Question: I have a Table in Oracle as below
'''
CREATE TABLE Employees(EmpId INT,
EmpName VARCHAR2(30),
Designation VARCHAR2(30),
Salary INT);
'''
I have inserted rows in table as below
'''
INSERT ALL
INTO Employees(EmpId, EmpName, Designation, Salary)VALUES(101, 'Scott', 'Clerk', 2500)
INTO Employees(EmpId, EmpName, Designation, Salary)VALUES(102, 'Mac', 'Manager', 5000)
INTO Employees(EmpId, EmpName, Designation, Salary)VALUES(103, 'Steave', 'Clerk', 1500)
INTO Employees(EmpId, EmpName, Designation, Salary)VALUES(104, 'John', 'Clerk', 1500)
INTO Employees(EmpId, EmpName, Designation, Salary)VALUES(105, 'Jack', 'Analyst', 2500)
INTO Employees(EmpId, EmpName, Designation, Salary)VALUES(106, 'Paul', 'Manager', 4500)
INTO Employees(EmpId, EmpName, Designation, Salary)VALUES(107, 'Ryan', 'Clerk', 1250)
INTO Employees(EmpId, EmpName, Designation, Salary)VALUES(108, 'Phillipe', 'Analyst', 3150)
INTO Employees(EmpId, EmpName, Designation, Salary)VALUES(109, 'Clark', 'Clerk', 1200)
INTO Employees(EmpId, EmpName, Designation, Salary)VALUES(110, 'Arnold', 'Clerk', 1100)
SELECT * FROM dual;
'''
Below is the Short overview of Table

Now I want to get the Top paid people grouped by designation as Below
'''
EmpName Designation Salary
Phillipe Analyst 3150
Scott Clerk 2500
Mac Manager 5000
'''
I want empName, Designation and max Salary by designation.
I Tried the below query but it is bringing all records
'''
SELECT EmpName, Designation, max(Salary) AS msal
FROM Employees
GROUP BY Designation, EmpName
ORDER BY Designation, msal DESC
'''
Thanks for Reply
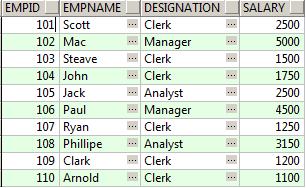
Answer: Assuming you mean 'designation' rather than 'department', you can do this with an analytic query:
'''
SELECT EmpName, Designation, Salary
FROM (
SELECT EmpName, Designation, Salary,
RANK() OVER (PARTITION BY Designation ORDER BY Salary DESC) AS rn
FROM Employees
)
WHERE rn = 1
ORDER BY Designation;
EMPNAME DESIGNATION SALARY
------------------------------ ------------------------------ ----------
Phillipe Analyst 3150
Scott Clerk 2500
Mac Manager 5000
'''
The inner query applies a ranking to each row, with 1 representing the highest salary in each designation (and allows ties). The outer query then restircts the resulsts to only show the highest-ranking row(s) for each designtation.
In your original verion you're 'group by' isn't really doing anything because it includes effectivley all columns - except empid, but that doesn't make a difference unless you have two people with the same name. You'd need to find the max for the designation, and then find the records which matched that max value, which would mean looking at the same table; for example:
'''
SELECT EmpName, Designation, Salary
FROM Employees
WHERE (Designation, Salary) IN (
SELECT Designation, MAX(Salary)
FROM Employees
GROUP BY Designation
)
ORDER BY Designation;
'''
... or peterm's correlated subquery; but I prefer the analytic route, particularly for larger tables, because you only hit the table once. And I find it clearer, personally.